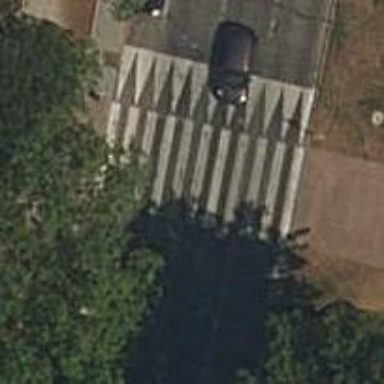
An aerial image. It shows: Uncontrolled zebra crossing with traffic-calming table and pedestrian island.